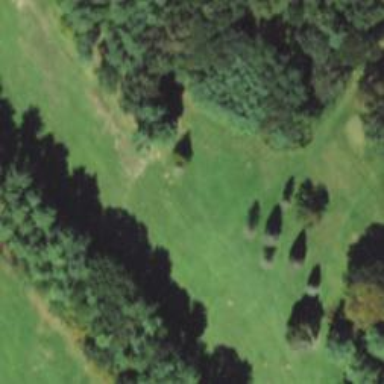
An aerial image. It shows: Golf fairway surrounded by grass.